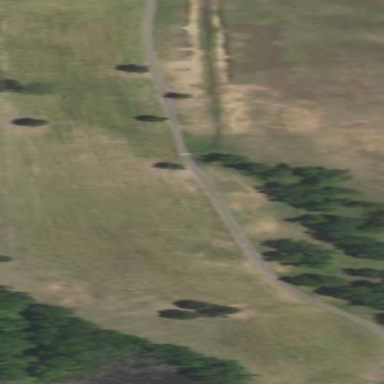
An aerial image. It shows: Scenic golf fairway.